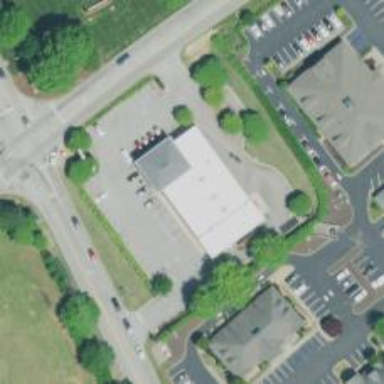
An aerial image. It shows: Pharmacy providing healthcare services.